Question: I have a basic little notification class that works perfectly on Mac but on Windows it produces the following results as seen on the image:

My class:
'''
public class Notification extends JFrame {
Timer timer;
private static int count = 0;
private String from;
private String msg;
private String time;
private final JLabel jLabel1;
private final JLabel jLabel2;
private final JLabel jLabel3;
private final JLabel jLabel4;
private NotificationParent parent;
public String clFrom;
public void playSound() {
Properties prop = new Properties();
try {
prop.load(new FileInputStream("config.properties"));
if(notEmpty(prop.getProperty("sound"))) {
try {
AudioInputStream audioIn = AudioSystem.getAudioInputStream(getClass().getResource("/resources/chat_alert.wav"));
Clip clip = AudioSystem.getClip();
clip.open(audioIn);
clip.start();
}catch(Exception e) {
// Could not load sound
}
}
} catch (IOException ex) {
// Could not read config.properties
}
}
public void NotificationStart(int seconds) {
timer = new Timer();
timer.schedule(new RemindTask(), seconds*1000);
}
class RemindTask extends TimerTask {
public void run() {
timer.cancel(); //Terminate the timer thread
dispose(); // Remove the window
count--;
}
}
public Notification(final NotificationParent parent, String from, String msg, String time, final String channel, final String conversationName, final String visitorName) {
this.parent = parent;
jLabel1 = new javax.swing.JLabel();
jLabel2 = new javax.swing.JLabel();
jLabel3 = new javax.swing.JLabel();
jLabel4 = new javax.swing.JLabel();
clFrom = from;
GraphicsEnvironment ge=GraphicsEnvironment.getLocalGraphicsEnvironment();
setBackground(new Color(0, 0, 0, 0)); // alpha <1 = transparent
setUndecorated(true);
setSize(308,77);
setDefaultLookAndFeelDecorated(true);
setAlwaysOnTop(true);
setVisible(true);
jLabel2.setFont(new java.awt.Font("Lucida Grande", 1, 12));
if(visitorName != null && !visitorName.isEmpty()) {
jLabel2.setText(visitorName + ":");
} else {
jLabel2.setText(from + ":");
}
jLabel2.setBounds(38, 11, 240, 15);
jLabel1.add(jLabel2);
jLabel3.setFont(new java.awt.Font("Lucida Grande", 0, 12));
jLabel3.setText(msg);
jLabel3.setBounds(38, 25, 240, 50);
jLabel1.add(jLabel3);
jLabel4.setBounds(280, 6, 16, 16);
jLabel1.add(jLabel4);
//System.out.println("First number = " + count );
NotificationStart(8);
jLabel1.setIcon(new javax.swing.ImageIcon(getClass().getResource("/resources/notification.png")));
getContentPane().add(jLabel1);
jLabel1.setBounds(0, 0, 308, 77);
// Position it
GraphicsDevice defaultScreen = ge.getDefaultScreenDevice();
Rectangle rect = defaultScreen.getDefaultConfiguration().getBounds();
int x = (int) rect.getMaxX() - (this.getWidth() + 10);
int y;
if(this.count == 0) {
y = (int) rect.getMinY() - 46 + this.getHeight();
} else {
y = (int) rect.getMinY() + 30 + (this.getHeight() * this.count);
}
this.setLocation(x, y);
Properties prop = new Properties();
try {
prop.load(new FileInputStream("config.properties"));
if(notEmpty(prop.getProperty("notifications"))) {
try {
this.setVisible(true);
} catch(Exception e) {
JOptionPane.showMessageDialog(rootPane, "Your current version of Java does not support desktop notifications.");
try {
prop.setProperty("notifications", "");
prop.store(new FileOutputStream("config.properties"), null);
} catch (IOException ex) {
// Could not save to config.properties
}
}
}
} catch (IOException ex) {
}
this.count = count + 1;
playSound();
/**
* Event listeners
*/
jLabel1.addMouseListener(new MouseAdapter() {
public void mouseReleased(MouseEvent e) {
// Remove notification if user clicks it
dispose();
parent.selectChannel(channel, conversationName, visitorName);
}
public void mouseEntered(MouseEvent e) {
// Show the close icon
jLabel4.setIcon(new javax.swing.ImageIcon(getClass().getResource("/resources/icnClose.png")));
}
public void mouseExited(MouseEvent e) {
// Hide the close icon
jLabel4.setIcon(null);
}
});
}
public static boolean notEmpty(String s) {
return (s != null && s.length() > 0);
}
public void main(String[] args) {
JFrame.setDefaultLookAndFeelDecorated(false);
}
// taken from: http://java.sun.com/developer/technicalArticles/GUI/translucent_shaped_windows/
private void setTranslucency( Window window){
try {
Class<?> awtUtilitiesClass = Class.forName("com.sun.awt.AWTUtilities");
Method mSetWindowOpacity = awtUtilitiesClass.getMethod("setWindowOpacity", Window.class, float.class);
mSetWindowOpacity.invoke(null, window, Float.valueOf(0.85f));
} catch (NoSuchMethodException ex) {
ex.printStackTrace();
} catch (SecurityException ex) {
ex.printStackTrace();
} catch (ClassNotFoundException ex) {
ex.printStackTrace();
} catch (IllegalAccessException ex) {
ex.printStackTrace();
} catch (IllegalArgumentException ex) {
ex.printStackTrace();
} catch (InvocationTargetException ex) {
ex.printStackTrace();
}
}
}
'''
So for some strange reason the first one displays correctly but the others after that do not.
This is how im calling my notification class:
'''
Notification ntf = new Notification((NotificationParent)this, from, msg, time, channel, conversationName, name);
'''
Any ideas how this can be fixed?
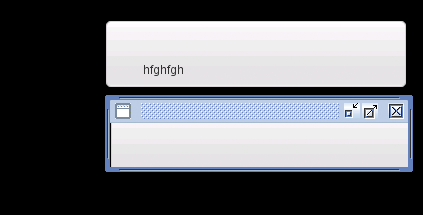
Answer: In the constructor, you are calling <URL>, but influences all the subsequent ones, that then get the default decorations the current window manager defines - which might be different on Mac and on Win.
Simply removing the call should resolve the problem.